Interaction volume radius: 10 \u00c5
Interaction volume height: 25 \u00c5
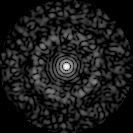
Disorder parameter: 0.8424